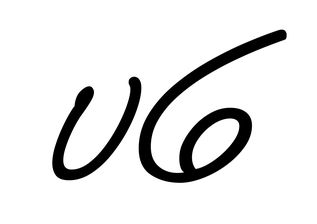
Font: MeowScript-Regular